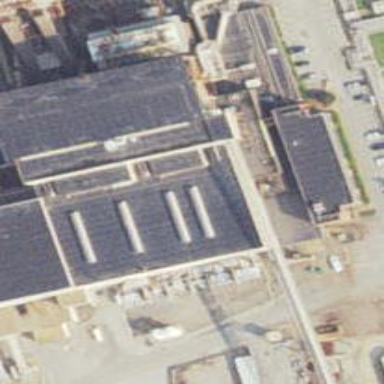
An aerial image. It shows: Steam turbine generator.